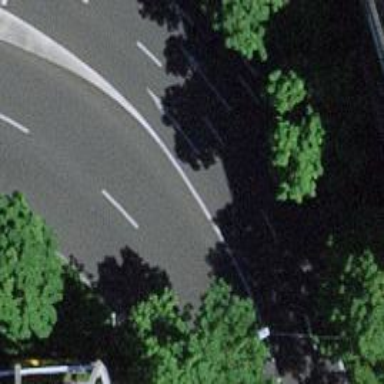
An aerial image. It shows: Secondary road with asphalt surface.